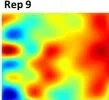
The 10 repetitions of third Duchenne muscular dystrophy (DMD) participant (DP3) for wrist extension that were used to acquire the average normalized map. The lower part shows an example of the protocol followed to record the data. In this example, the participant was instructed to extend his wrist for 3 s and then rest for 3 s. This was repeated 10 times. The same procedure was followed for all the seven gestures.
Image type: radiology (spect)